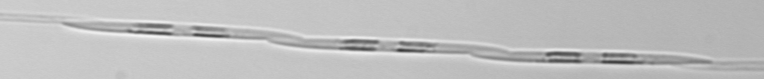
Label: Pseudo-nitzschia